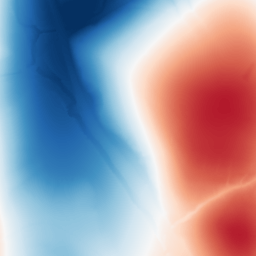
Category: trend_removal
Decomposition family: polynomial
Decomposition parameters: degree: 3
Upsampling method: edge_directed
Upsampling parameters: scale: 2
Upsampling scale: 2